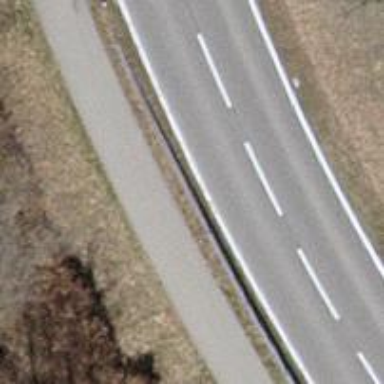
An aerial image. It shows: Cycleway with asphalt surface. The tracktype is grade1.